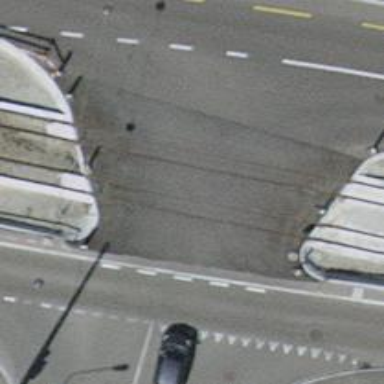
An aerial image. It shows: Asphalt road with secondary link designation.